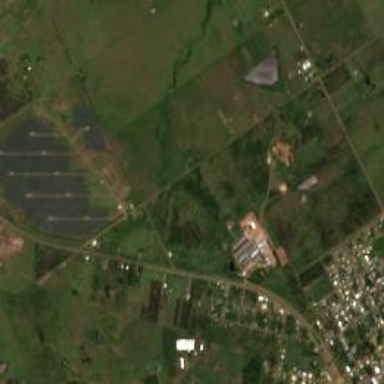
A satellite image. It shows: Industrial area with solar power plant utilizing photovoltaic technology.